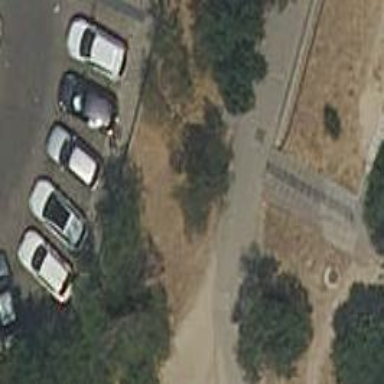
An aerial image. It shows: Set of steps on the road.